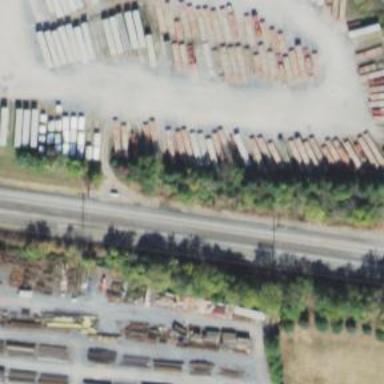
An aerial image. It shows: Rail spur service.